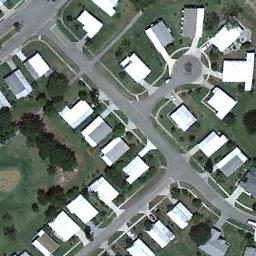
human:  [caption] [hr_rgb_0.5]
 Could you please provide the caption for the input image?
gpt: There are many buildings of different shapes and sizes in the mobile home parks .

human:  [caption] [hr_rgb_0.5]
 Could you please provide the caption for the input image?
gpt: The mobile home park has some neatly arranged white mobile homes on the grass and some roads go through the mobile home park .

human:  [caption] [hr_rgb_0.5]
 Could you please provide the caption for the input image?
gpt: The mobile home park is on the grass next to the road .

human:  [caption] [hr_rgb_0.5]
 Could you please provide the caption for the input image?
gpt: There are four rows of white mobile homes and a U-shaped path .

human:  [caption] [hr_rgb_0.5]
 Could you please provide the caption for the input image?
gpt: There are some white buildings on green lawns in the mobile home park .